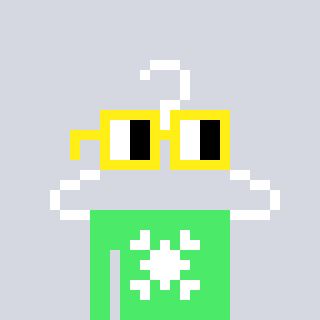
a pixel art character with square yellow glasses, a hanger-shaped head and a teal-colored body on a cool background